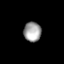
Tissue: skin
Cell type: Epithelial cells
Senescence score: 0.2669
Nuclear area (px): 336
Mean DAPI intensity: 160.339